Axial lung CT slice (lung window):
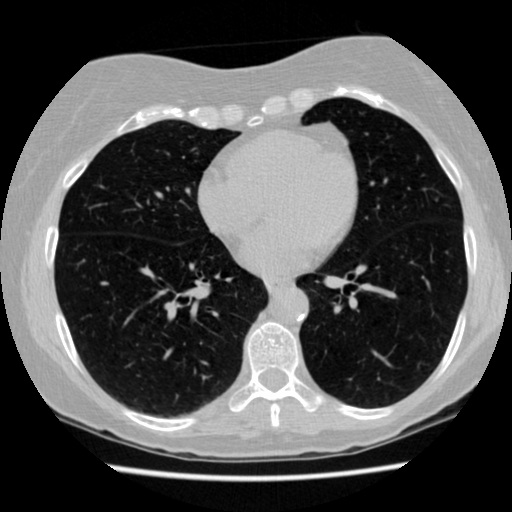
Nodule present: no